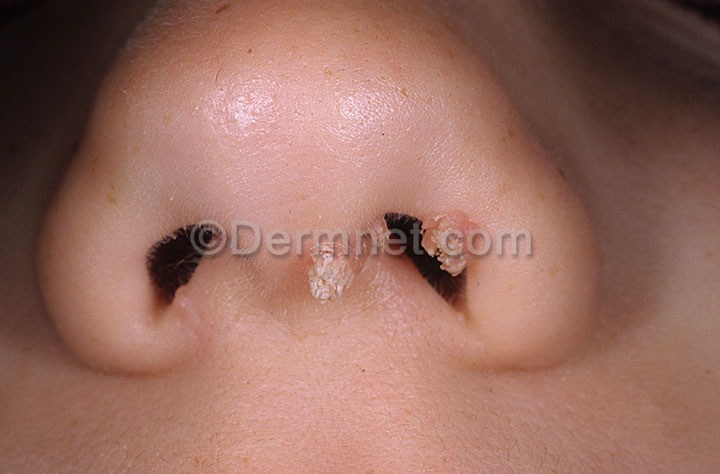
Disease: Warts Molluscum and other Viral Infections